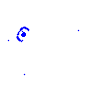
Particle: kaon